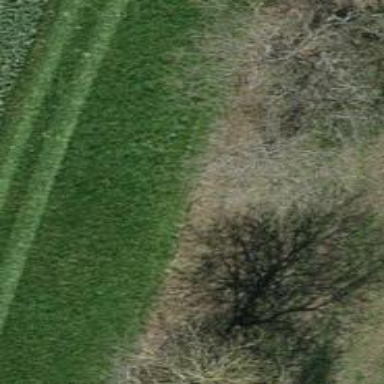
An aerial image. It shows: Broadleaved tree in natural setting.